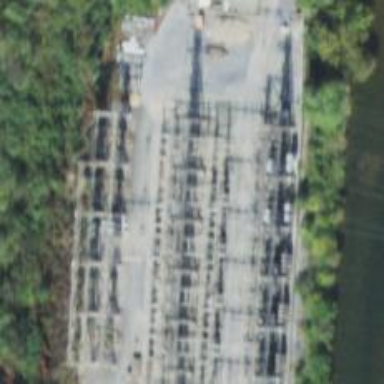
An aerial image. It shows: Power substation.